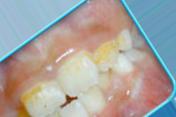
Condition: Tooth Discoloration